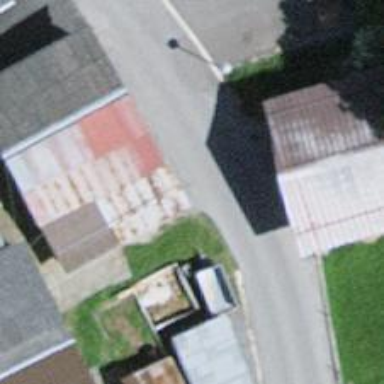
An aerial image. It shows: Smooth asphalt road in residential area.